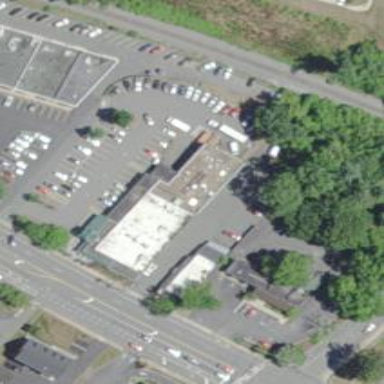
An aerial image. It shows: Supermarket.